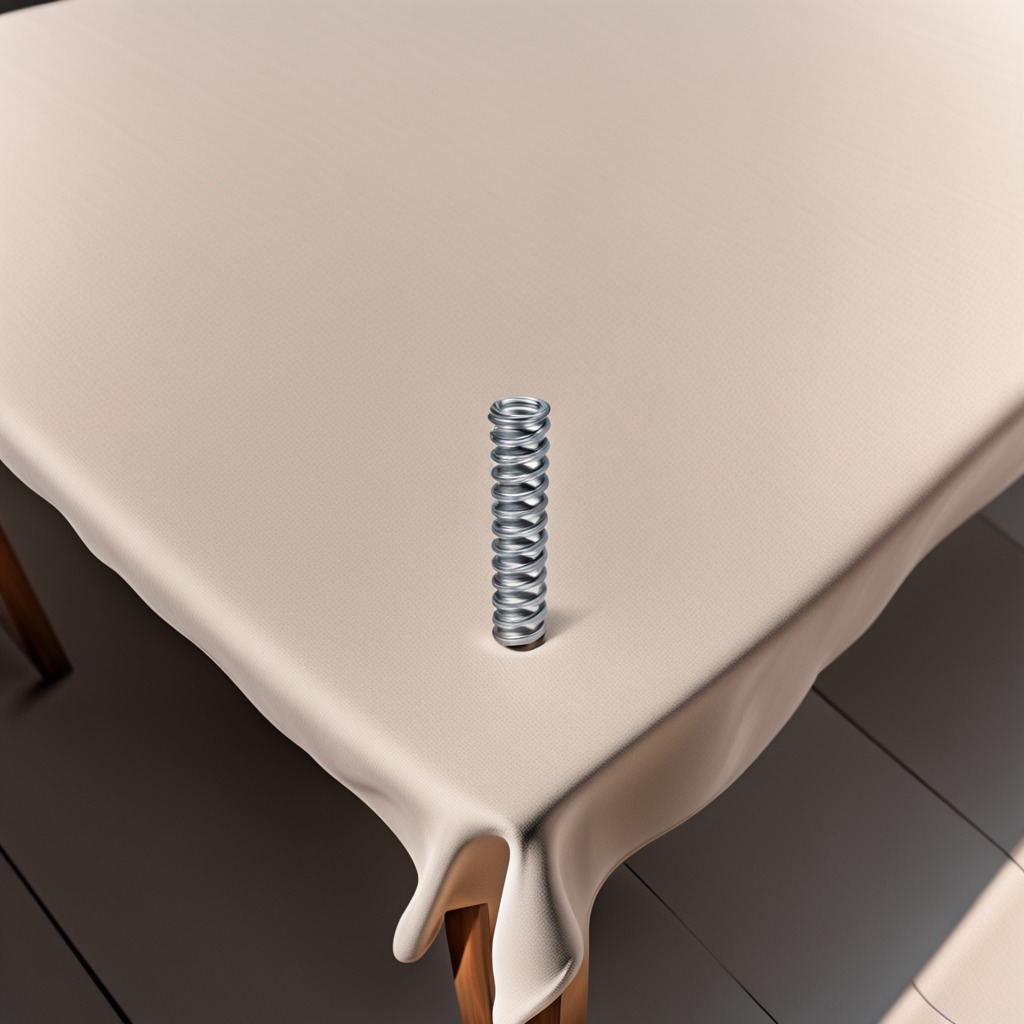
A coiled metal spring lies on the wooden table in an outdoor workshop.